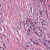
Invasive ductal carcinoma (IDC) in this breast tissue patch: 1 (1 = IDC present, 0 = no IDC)